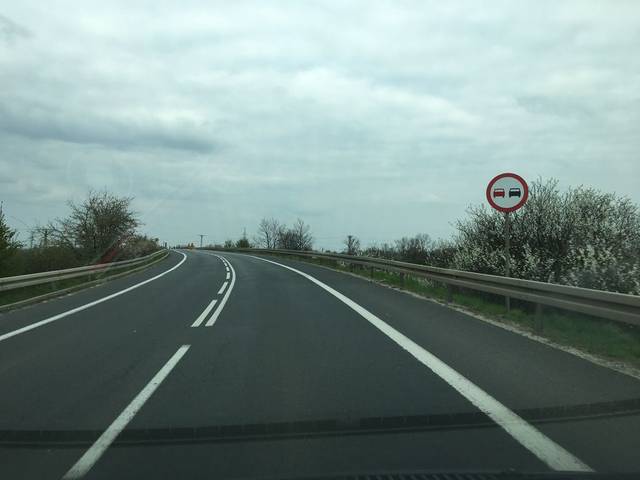
Region: Germany
Coordinates: 51.213, 16.223